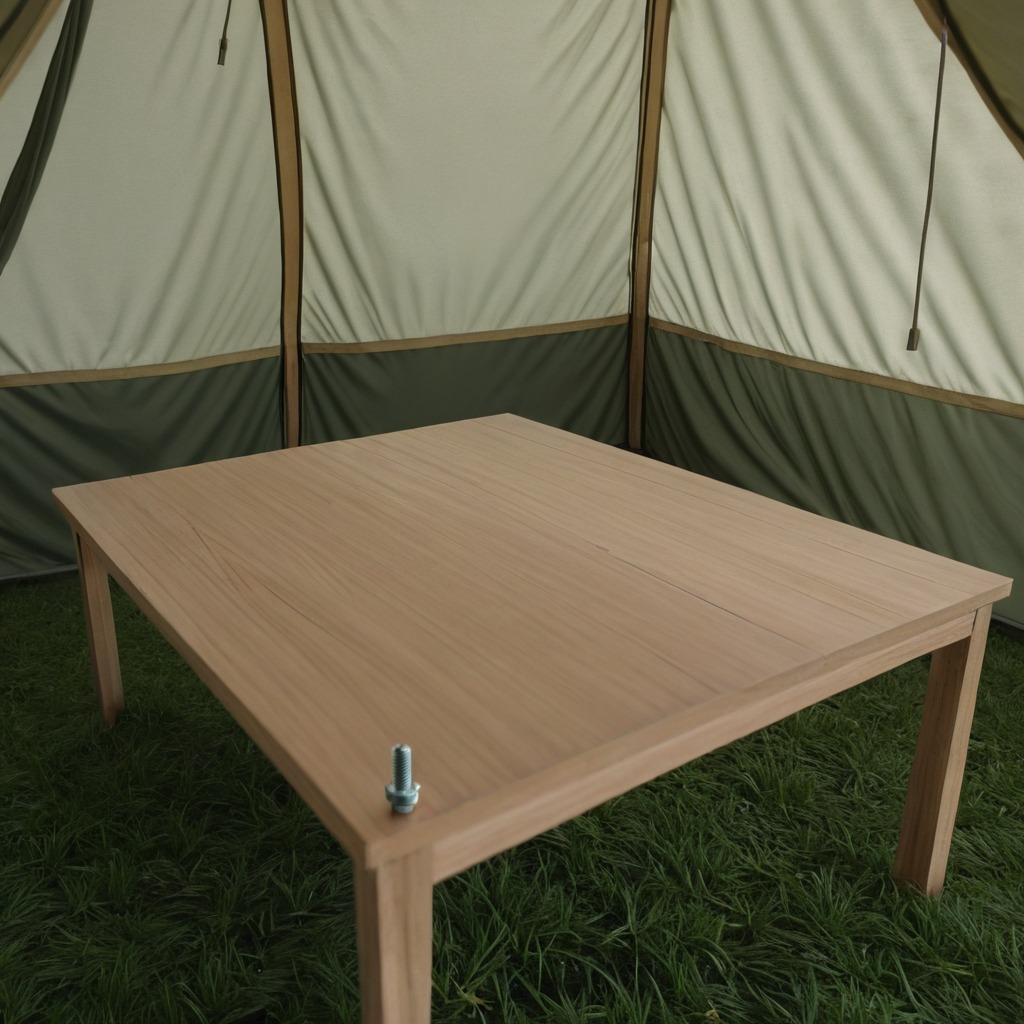
A metal screw is lying on a wooden table in a jungle field workshop tent.